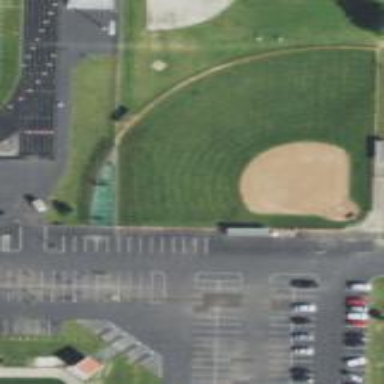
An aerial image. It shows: Baseball pitch for leisure and sports activities.